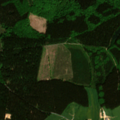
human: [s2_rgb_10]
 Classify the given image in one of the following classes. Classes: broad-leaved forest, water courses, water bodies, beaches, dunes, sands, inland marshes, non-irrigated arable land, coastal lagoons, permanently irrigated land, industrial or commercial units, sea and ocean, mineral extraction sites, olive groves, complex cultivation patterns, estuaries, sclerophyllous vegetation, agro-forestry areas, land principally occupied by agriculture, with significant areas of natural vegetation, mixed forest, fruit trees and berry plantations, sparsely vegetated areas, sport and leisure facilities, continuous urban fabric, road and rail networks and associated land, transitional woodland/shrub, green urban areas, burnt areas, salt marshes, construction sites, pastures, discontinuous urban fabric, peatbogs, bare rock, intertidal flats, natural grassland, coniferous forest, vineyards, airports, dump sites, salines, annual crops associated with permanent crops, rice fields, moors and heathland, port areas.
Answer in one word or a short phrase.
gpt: pastures, coniferous forest, mixed forest